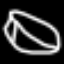
Label: leaf